Field crop: maize
Growth stage: 2
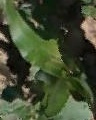
Species: maize